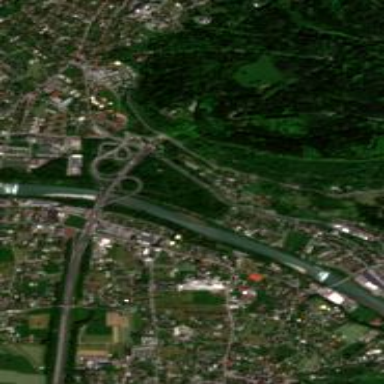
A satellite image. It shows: Motorway junction.